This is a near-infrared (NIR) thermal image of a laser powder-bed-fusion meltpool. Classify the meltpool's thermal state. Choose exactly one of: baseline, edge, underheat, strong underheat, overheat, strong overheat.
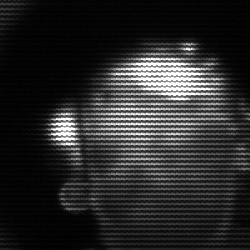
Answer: baseline